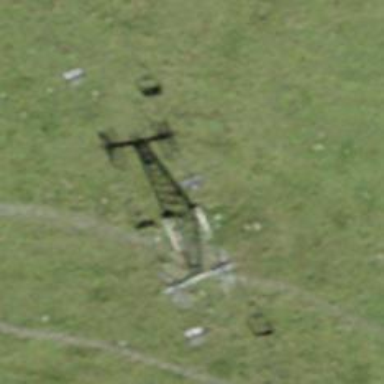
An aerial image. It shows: Pylon for aerialway.